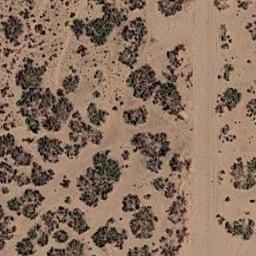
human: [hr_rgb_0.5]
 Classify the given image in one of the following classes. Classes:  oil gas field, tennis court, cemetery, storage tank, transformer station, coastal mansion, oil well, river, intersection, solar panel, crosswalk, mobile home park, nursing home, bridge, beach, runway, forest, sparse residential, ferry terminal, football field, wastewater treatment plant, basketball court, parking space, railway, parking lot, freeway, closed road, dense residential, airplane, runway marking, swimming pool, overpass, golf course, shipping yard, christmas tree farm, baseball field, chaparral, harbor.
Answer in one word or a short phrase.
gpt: chaparral